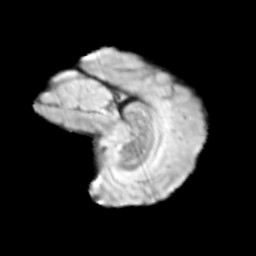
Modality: T2w
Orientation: sagittal
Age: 9
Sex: male
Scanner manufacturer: siemens
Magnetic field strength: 3 T
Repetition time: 3.8 s
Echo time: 0.07 s